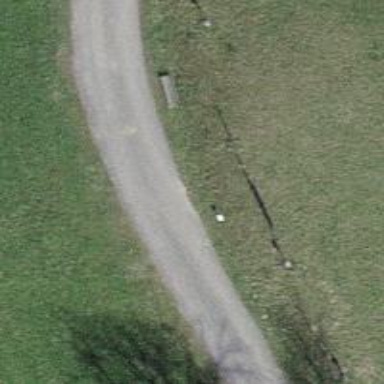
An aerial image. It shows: Brown bench in the vicinity.